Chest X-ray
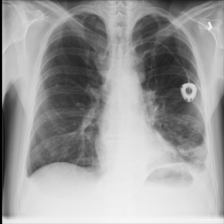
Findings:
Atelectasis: positive
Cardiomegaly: negative
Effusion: positive
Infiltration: negative
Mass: negative
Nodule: negative
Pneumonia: negative
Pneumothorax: negative
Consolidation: negative
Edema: negative
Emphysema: negative
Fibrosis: negative
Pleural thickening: negative
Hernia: negative